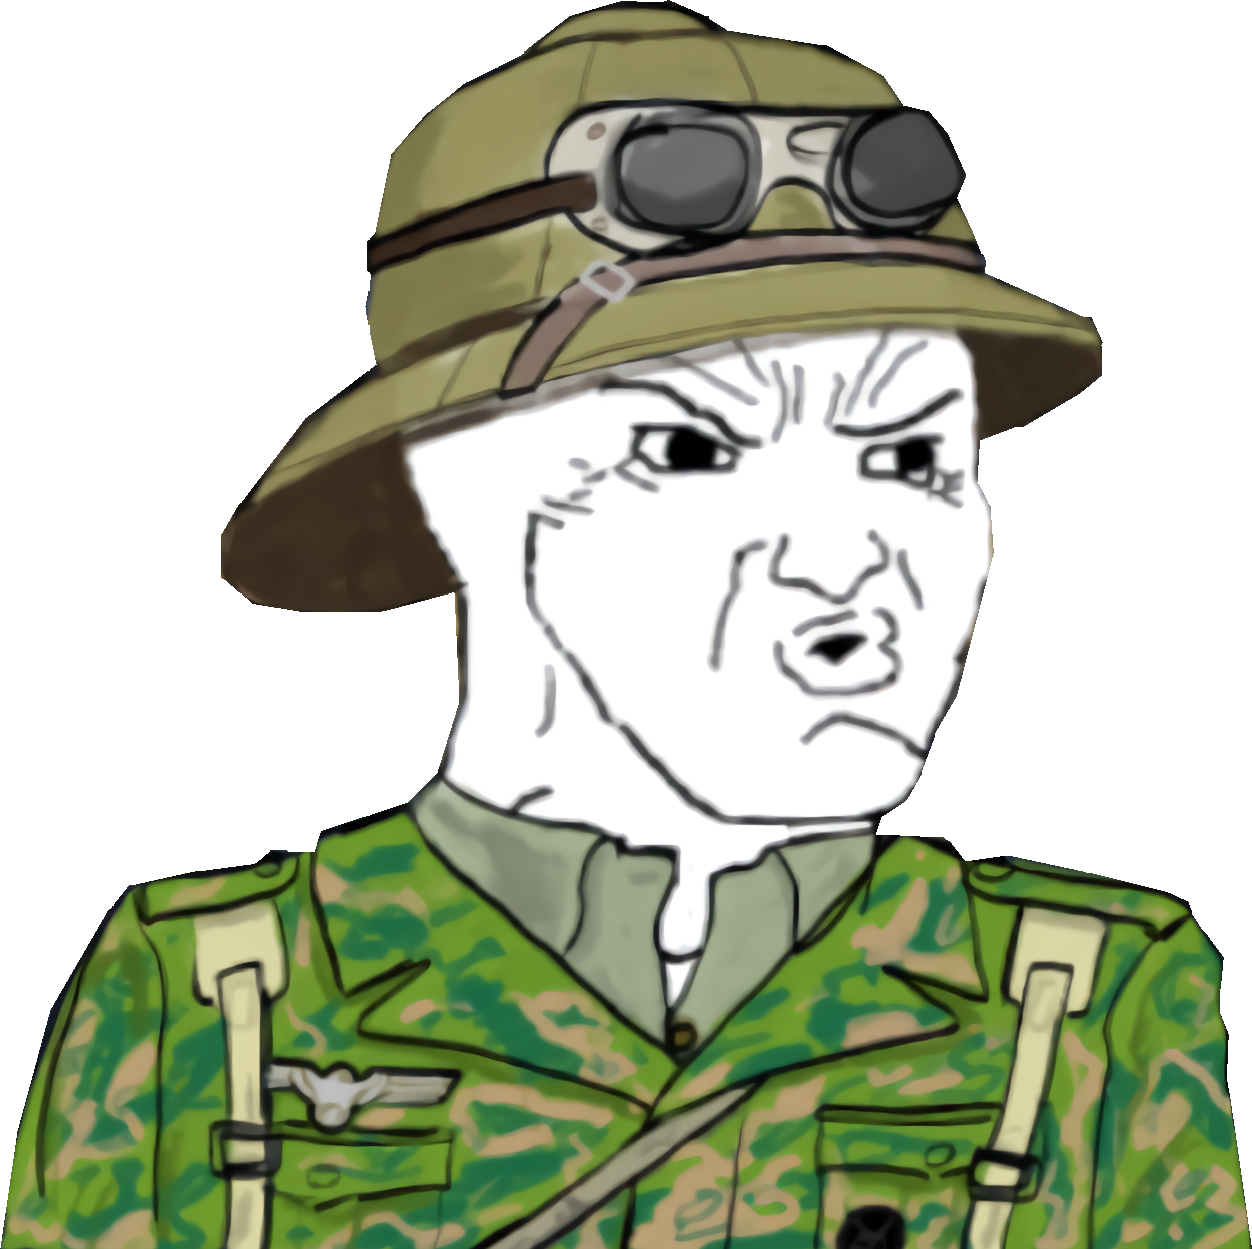
Label: 5_Hooker